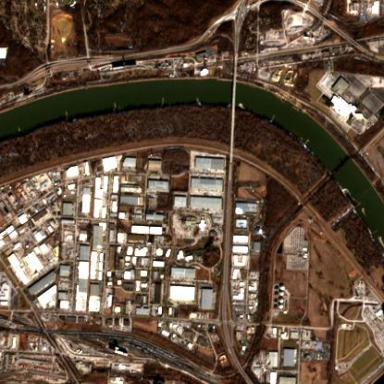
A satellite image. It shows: Industrial area.